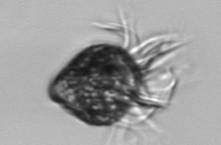
Label: Ciliophora